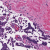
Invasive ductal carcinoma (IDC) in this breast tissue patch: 1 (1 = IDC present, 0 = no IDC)